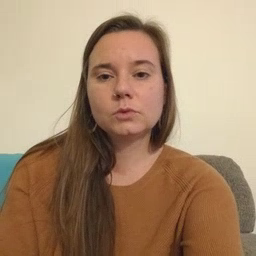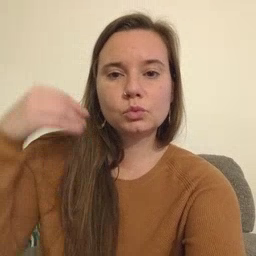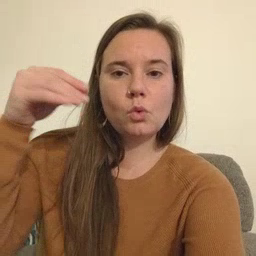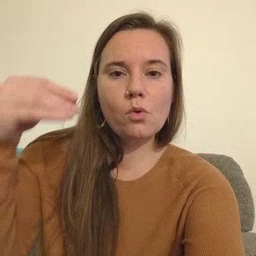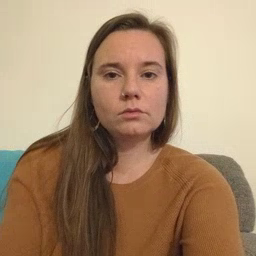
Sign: store